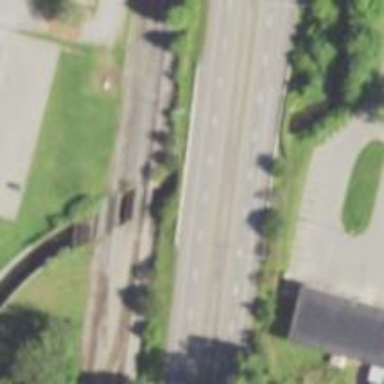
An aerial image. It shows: Expressway bridge with asphalt surface at the trunk highway level.